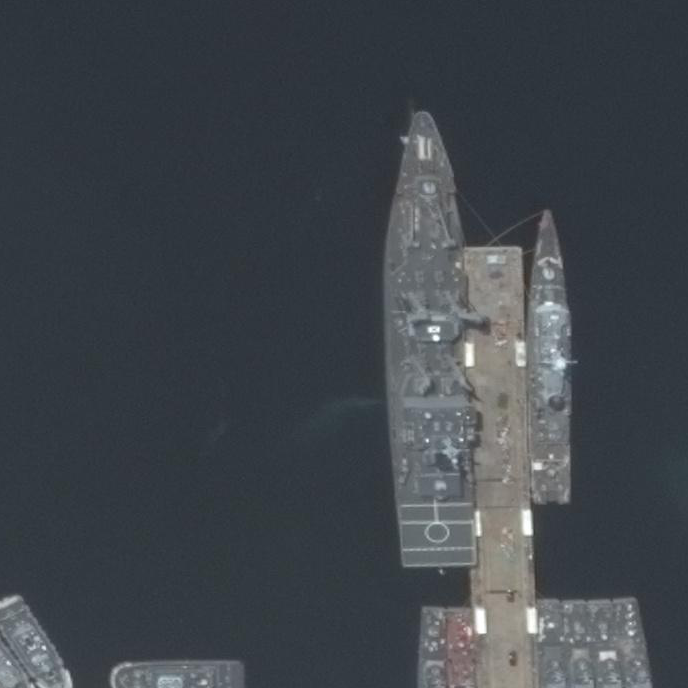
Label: destroyer